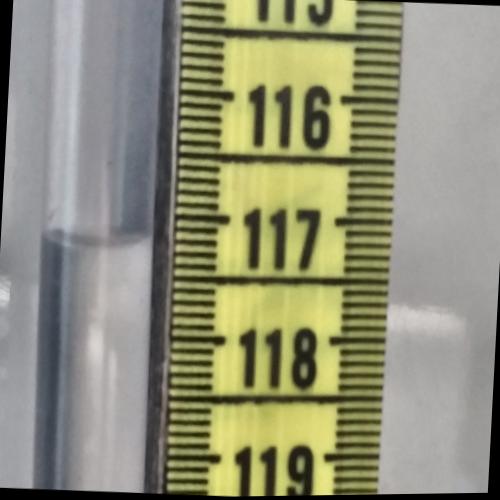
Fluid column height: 117.2 cm